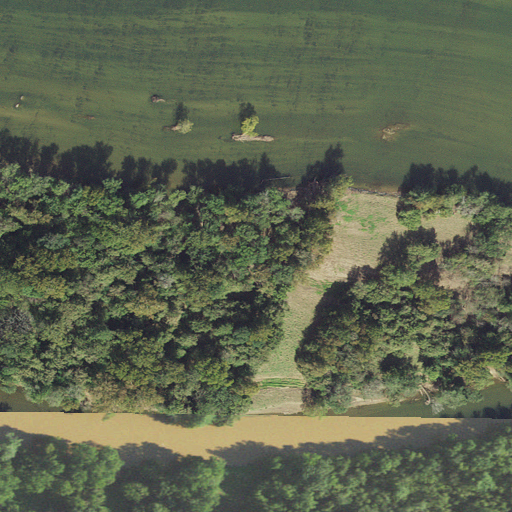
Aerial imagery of island in Maryland named Elm Island containing open water, woody wetlands, deciduous forest, mixed forest, and herbaceous wetlands